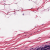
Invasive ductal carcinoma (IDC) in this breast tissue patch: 0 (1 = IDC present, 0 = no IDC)